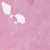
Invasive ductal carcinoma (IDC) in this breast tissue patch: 0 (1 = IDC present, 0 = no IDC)